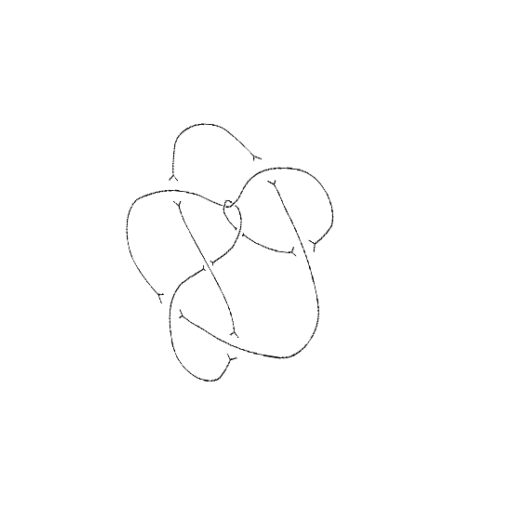
Crossing number: 9